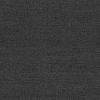
Atmospheric dust classification: dusty